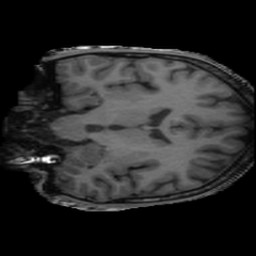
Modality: T1w
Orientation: coronal
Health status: ill
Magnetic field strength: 3 T